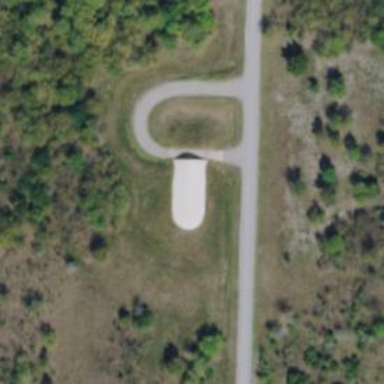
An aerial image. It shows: Military bunker for protection and defense.